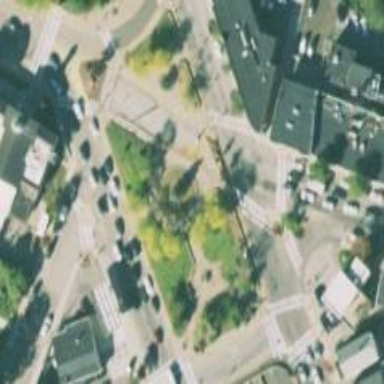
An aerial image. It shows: Marked crossing on asphalt path.